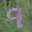
Label: 9